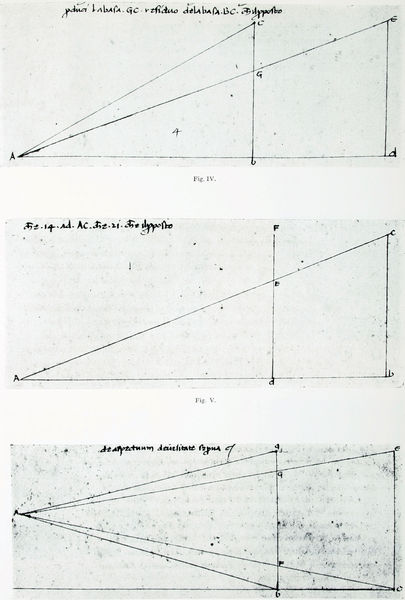
Titel: De Prospectiva Pingendi, Libro Primo, Fig. IV - VI
Künstler: Piero della Francesca
Standort: Reggio Emilia
Institution: Biblioteca Panizzi
Schlagwörter: weiß, dreieck, ausschnitt, grau, schwarz, skizze, zeichnung, masse, drei, blatt, schrift, papier, ecke, perspektive, studie, formen, linien, inschrift, zahlen, gerade, striche, punkte, tusche, buch, strahlen, linie, form, grafisch, seite, illustration, text, buchstaben, strich, punkt, strahl, beschriftung, bleistift, entwurf, quadrate, diagonal, strecke, fluchtpunkt, griechisch, konstruktion, steigung, plan, auszug, dreiecke, strecken, dreick, geometrie, details, bezeichnung, wissenschaft, traktat, zeichnungen, goldener schnitt, notiz, winkel, grundriß, aufriß, latein, da vinci, messungen, berechnung, schema, mass, mathematik, proportion, messung, vermessung, trait, abstand, rechtwinklig, zirkel, streckung, triangle, entfernung, verhältnis, fig, regeln, diagramm, perspective, point, rechnen, mathe, etude, hypothenuse, katheten, alberti, errechnung, perspective géométrique, pytagoras, zentrische, zentrische streckung, feuille, kathete, points, b, a, e, d, 4, f, c, buchstababen, 3 zeichnungen, tangens, mathématiques, trigonométrie, jjjuuujkokpokpokkk, kpkül, llkplloüüpü